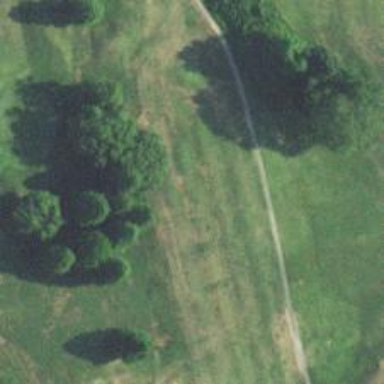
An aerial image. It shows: View of golf hole.